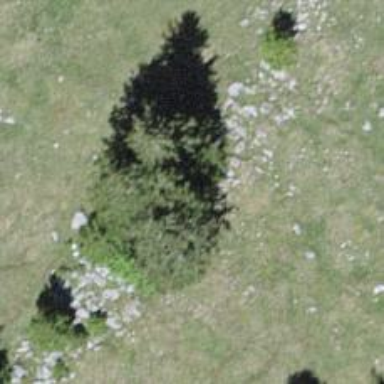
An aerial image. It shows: Needle-leaved tree in its natural environment.